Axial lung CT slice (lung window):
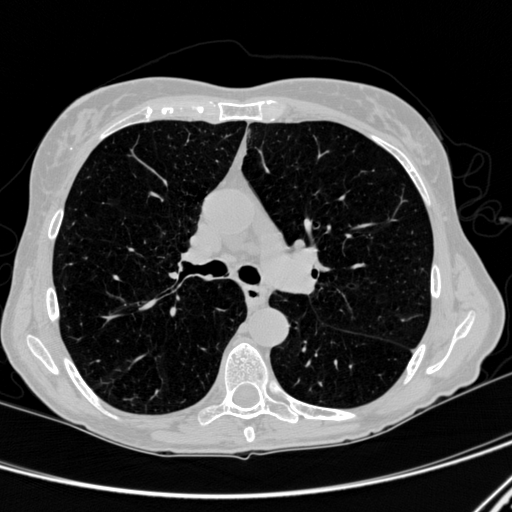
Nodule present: no